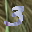
Label: 3